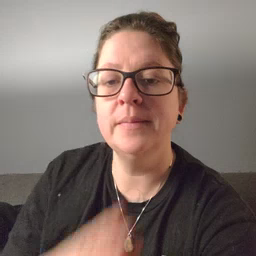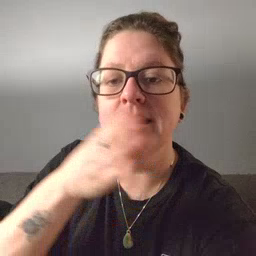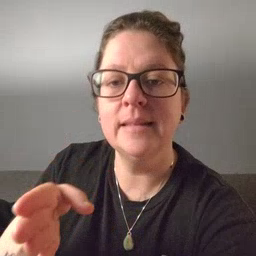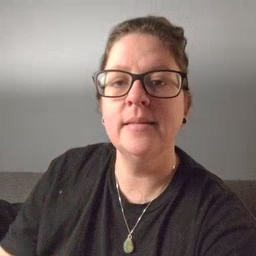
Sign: beside